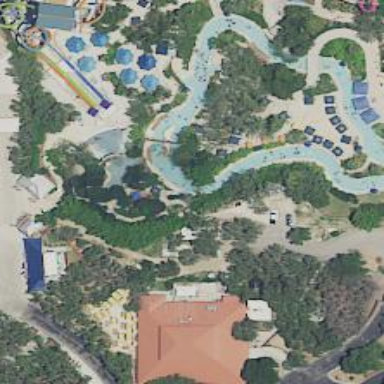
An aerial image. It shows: Water slide attraction.